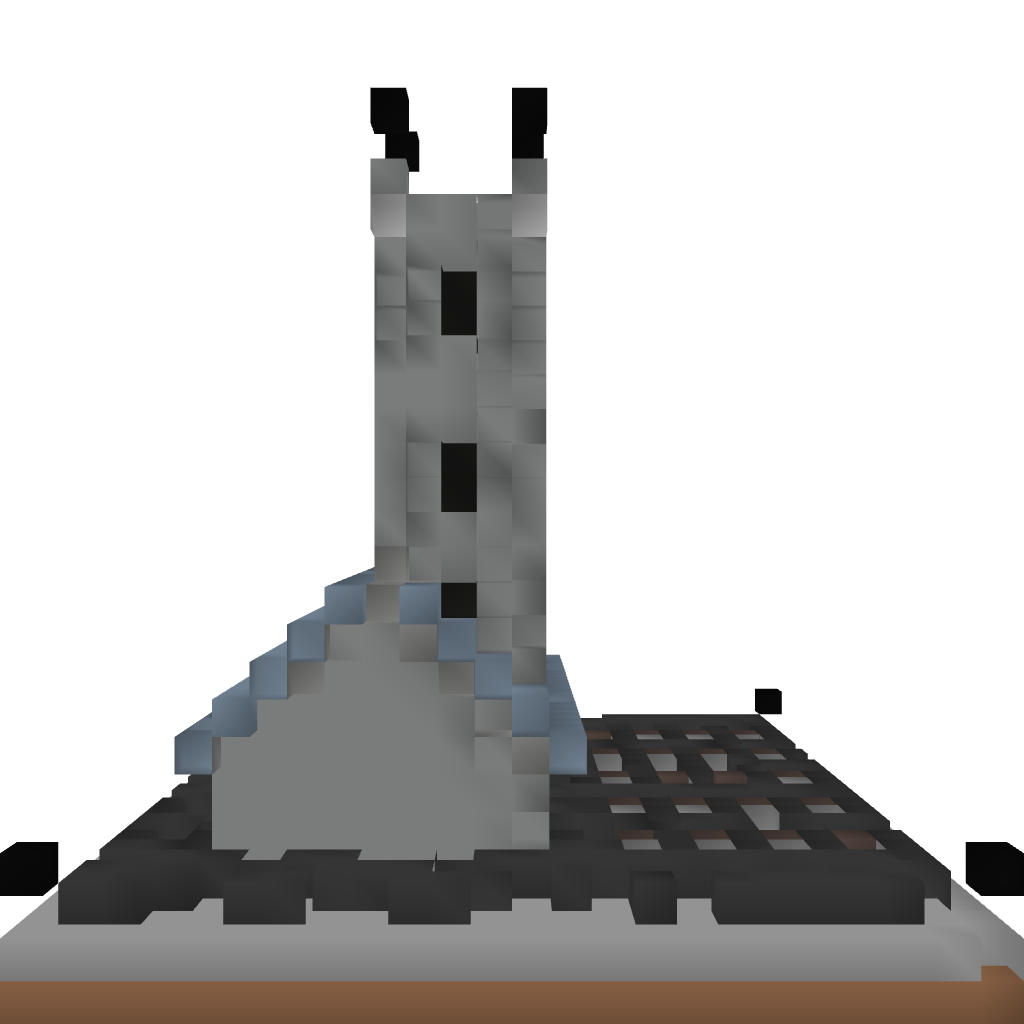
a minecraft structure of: Church With Cemetery [Updated for 1.7]